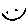
Label: smiley face